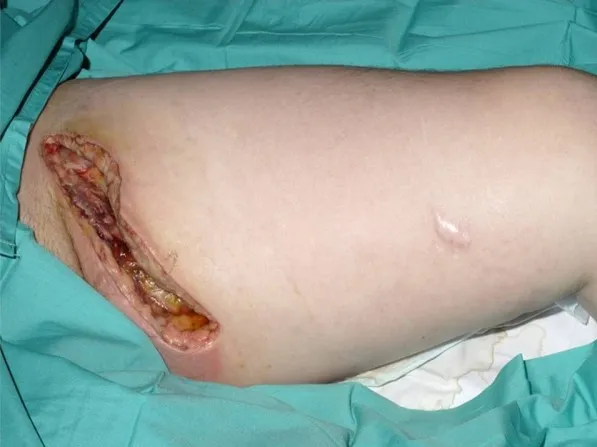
Appearance of the wound prior to the use of NPWT.
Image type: medical_photograph (skin_photograph)